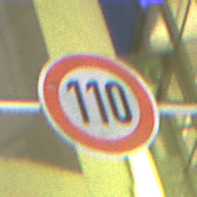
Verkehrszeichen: Geschwindigkeit110
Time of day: Night
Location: Outdoor (Urban)
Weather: PartlyCloudy
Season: NotSpecified
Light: Artificial